Interaction volume radius: 10 \u00c5
Interaction volume height: 25 \u00c5
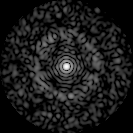
Disorder parameter: 0.8194